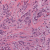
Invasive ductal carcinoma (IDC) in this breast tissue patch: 1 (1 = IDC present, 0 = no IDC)